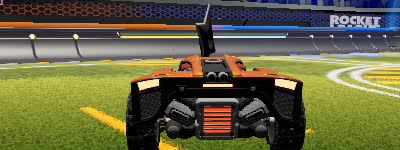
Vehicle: breakout